Question: Is it possible to override the default error message in CRM 4.0 that occurs if a workflow fails? Is it recommended against doing so? This seems like the best spot for a remote, non-technical user to read a simple error message that any custom workflow activity has thrown. I would imagine the code extension point for this is overriding the HandleFault method of the Activity base class.
'''
protected override ActivityExecutionStatus HandleFault(ActivityExecutionContext executionContext, Exception exception)
{
return base.HandleFault(executionContext, exception);
}
'''
Here is the default (aka the "always-there-but-no-one-reads-it" text):

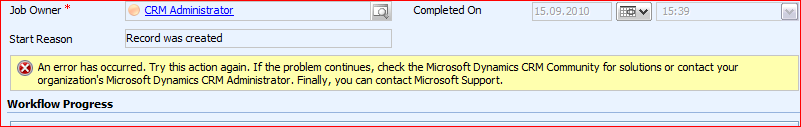
Answer: It is possible, yet not supported, to change the form of asyncoperation to show the message field, see link below. A supported way is to do an advanced search and include this column. I will take the latter approach for now.
<URL>